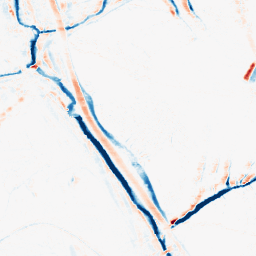
Category: morphological
Decomposition family: morphological_ellipse
Decomposition parameters: operation: average
width: 5
height: 10
Upsampling method: bilinear
Upsampling parameters: scale: 2
Upsampling scale: 2